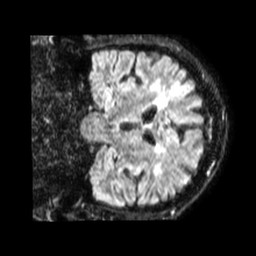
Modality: FLAIR
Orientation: coronal
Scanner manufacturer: philips
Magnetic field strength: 1.5 T
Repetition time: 4.8 s
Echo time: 0.3306 s